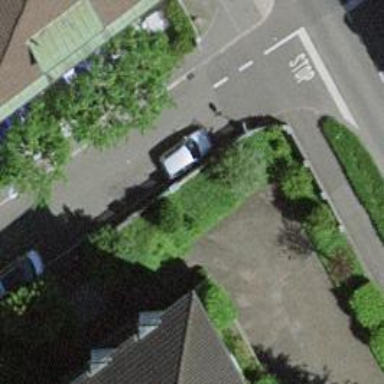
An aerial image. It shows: Residential road with opposite cycleway.